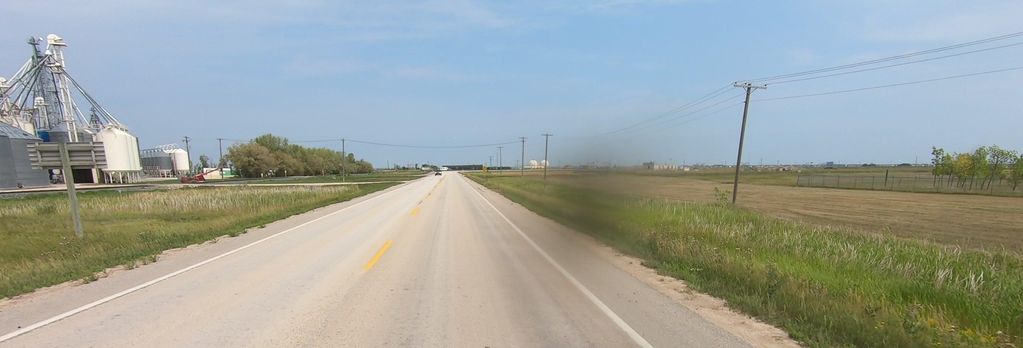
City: winnipeg